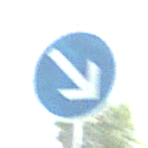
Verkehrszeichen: VorgeschriebeneVorbeifahrtRechts
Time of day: MorningAfternoon
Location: Outdoor (Nature)
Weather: PartlyCloudy
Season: NotSpecified
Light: Natural